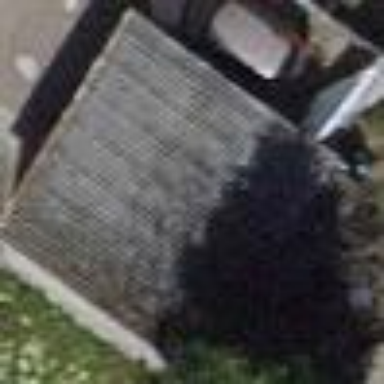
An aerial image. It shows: Shed.